Field crop: maize
Growth stage: 2
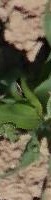
Species: maize